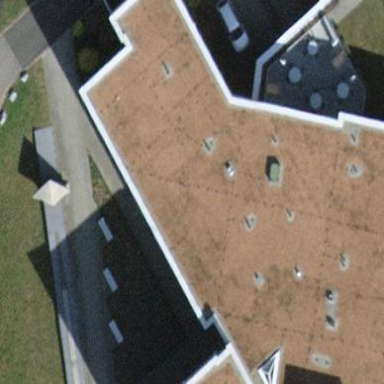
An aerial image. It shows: Building part with flat roof.